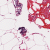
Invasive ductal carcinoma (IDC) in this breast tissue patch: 0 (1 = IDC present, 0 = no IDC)